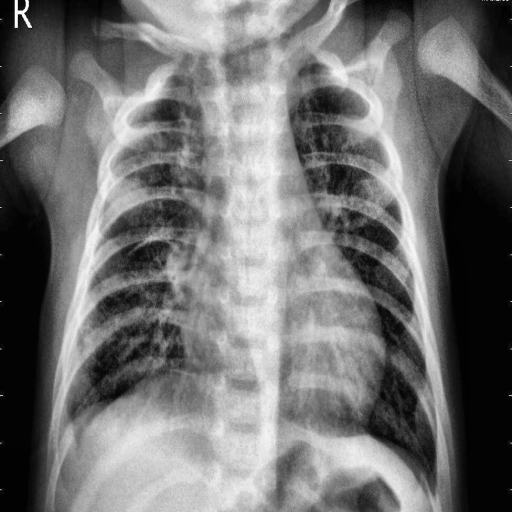
Finding: PNEUMONIA